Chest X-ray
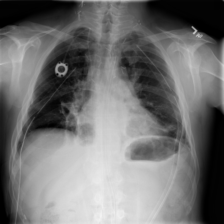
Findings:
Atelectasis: positive
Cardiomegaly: negative
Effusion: negative
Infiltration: negative
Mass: negative
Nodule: negative
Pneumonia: negative
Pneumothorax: negative
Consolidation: negative
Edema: negative
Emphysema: negative
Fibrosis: negative
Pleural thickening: negative
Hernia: negative